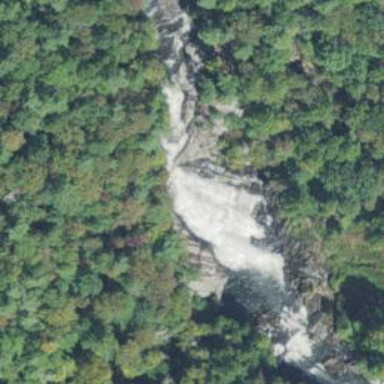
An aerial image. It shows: Beautiful waterfall.